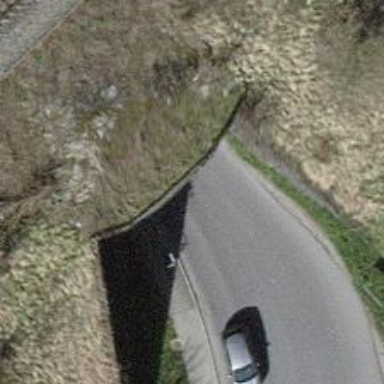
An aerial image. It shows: Primary highway passing through tunnel.